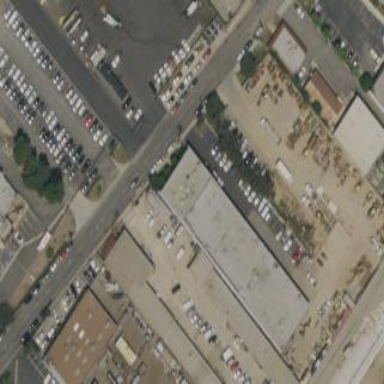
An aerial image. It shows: Warehouse.